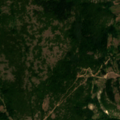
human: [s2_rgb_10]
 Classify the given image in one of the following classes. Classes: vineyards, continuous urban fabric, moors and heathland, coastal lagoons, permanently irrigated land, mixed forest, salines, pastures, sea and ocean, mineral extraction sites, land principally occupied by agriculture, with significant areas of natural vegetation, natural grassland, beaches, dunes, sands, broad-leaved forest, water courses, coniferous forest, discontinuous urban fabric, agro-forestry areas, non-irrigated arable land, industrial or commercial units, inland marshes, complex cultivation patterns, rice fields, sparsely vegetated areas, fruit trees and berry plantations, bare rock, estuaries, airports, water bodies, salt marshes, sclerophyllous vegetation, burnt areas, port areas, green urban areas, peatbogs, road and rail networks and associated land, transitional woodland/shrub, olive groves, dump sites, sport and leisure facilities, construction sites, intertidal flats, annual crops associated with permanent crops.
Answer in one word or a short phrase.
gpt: complex cultivation patterns, land principally occupied by agriculture, with significant areas of natural vegetation, broad-leaved forest, transitional woodland/shrub